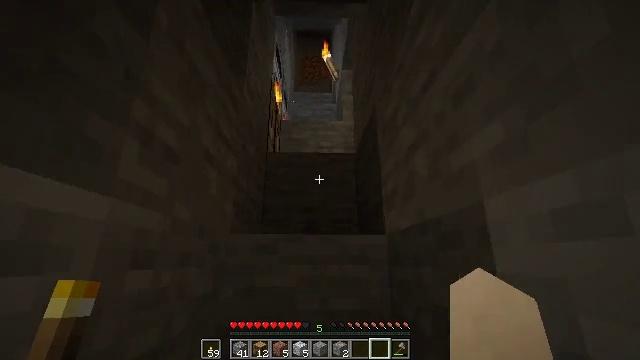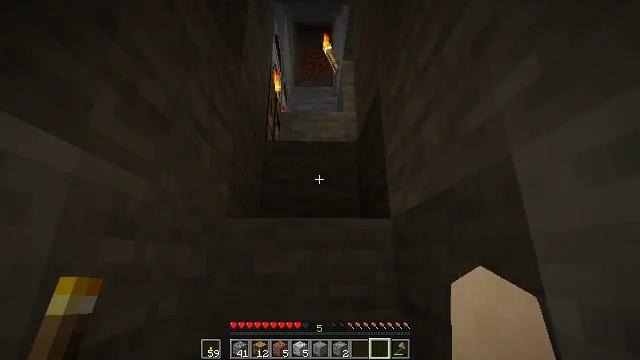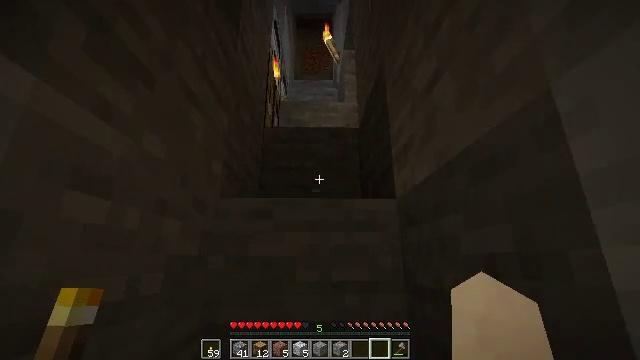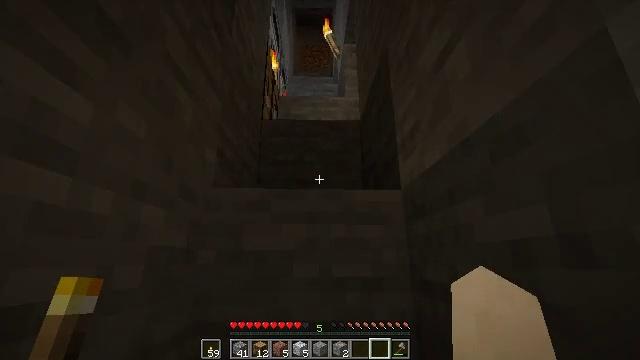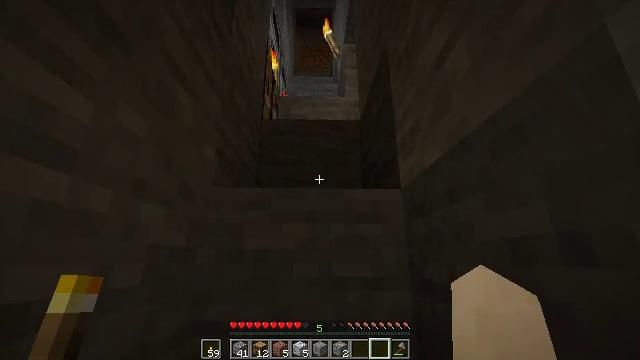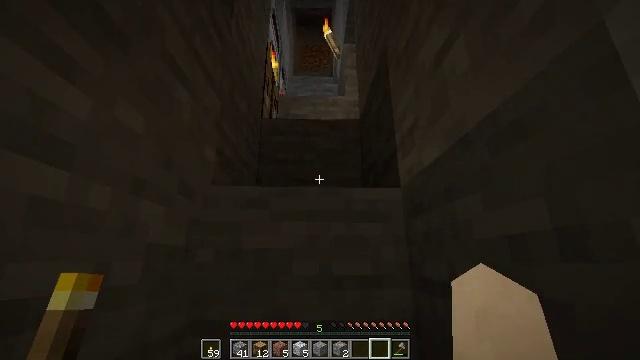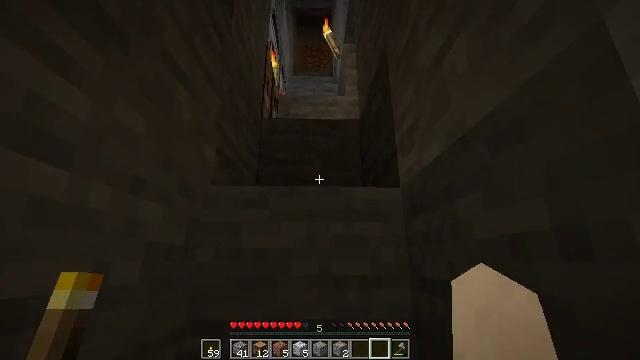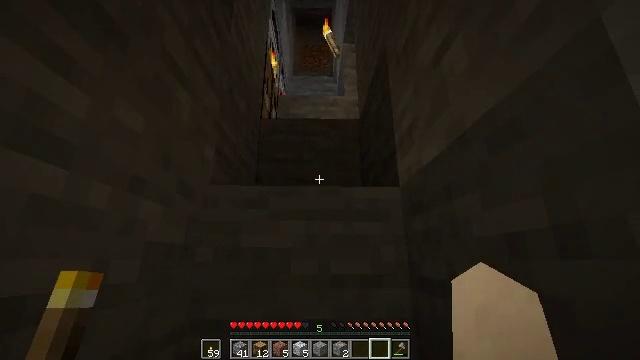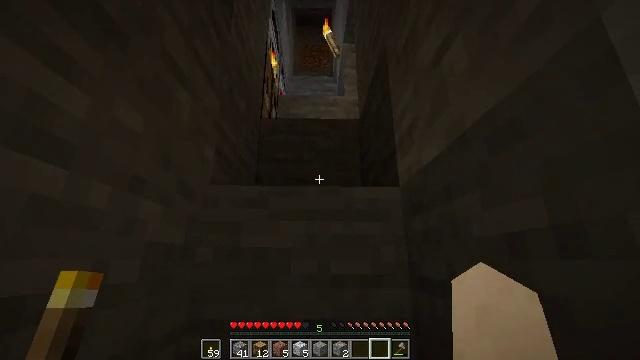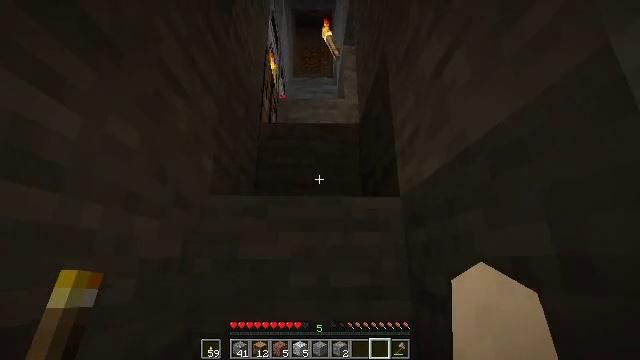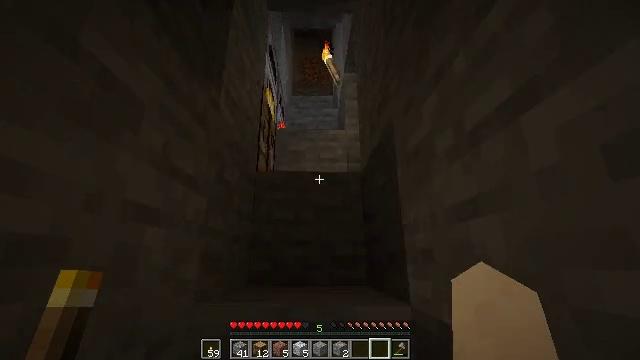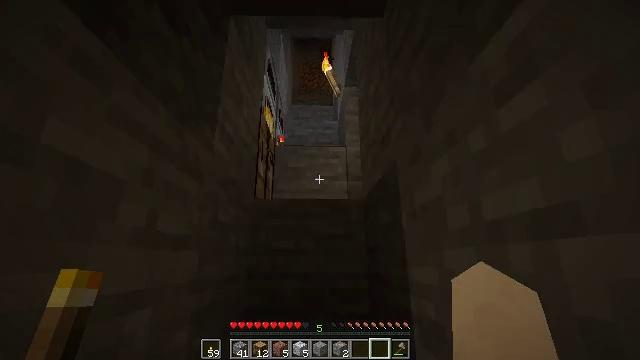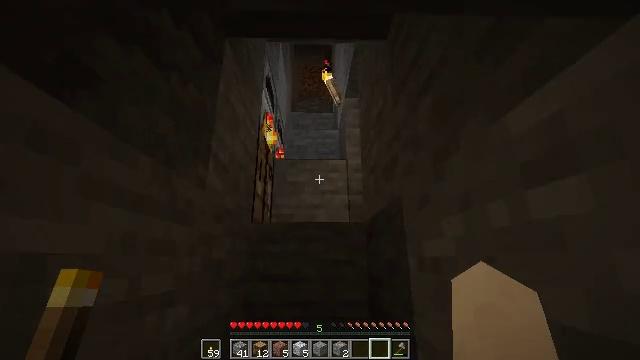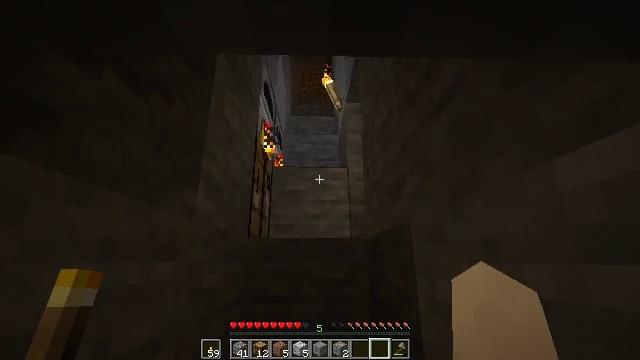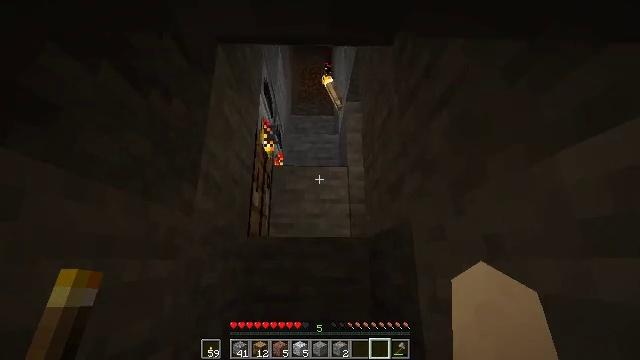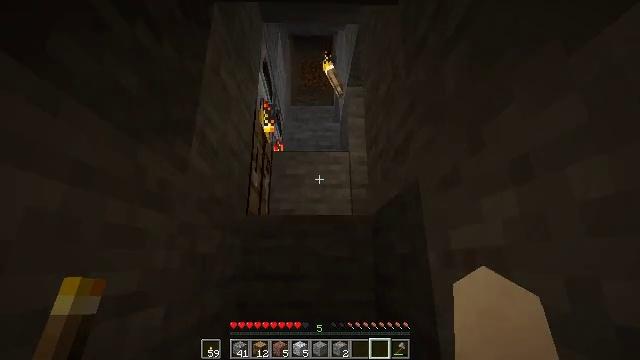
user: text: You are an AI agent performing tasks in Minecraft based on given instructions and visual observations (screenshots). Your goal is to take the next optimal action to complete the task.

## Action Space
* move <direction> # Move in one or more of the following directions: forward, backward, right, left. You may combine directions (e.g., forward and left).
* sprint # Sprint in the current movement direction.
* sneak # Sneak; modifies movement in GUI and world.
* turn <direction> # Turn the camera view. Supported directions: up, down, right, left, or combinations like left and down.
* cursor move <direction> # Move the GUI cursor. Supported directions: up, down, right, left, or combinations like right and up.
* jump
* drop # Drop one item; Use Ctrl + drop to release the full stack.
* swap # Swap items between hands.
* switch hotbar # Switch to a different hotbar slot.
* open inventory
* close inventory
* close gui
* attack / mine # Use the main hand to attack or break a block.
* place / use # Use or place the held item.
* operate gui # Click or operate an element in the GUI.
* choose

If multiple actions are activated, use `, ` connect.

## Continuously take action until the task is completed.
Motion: motion action
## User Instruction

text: craft item air
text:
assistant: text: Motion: move forward, jump
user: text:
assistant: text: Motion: move forward, jump
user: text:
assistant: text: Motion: move forward, jump
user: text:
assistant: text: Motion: move forward
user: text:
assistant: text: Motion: move forward
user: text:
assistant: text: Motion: move forward
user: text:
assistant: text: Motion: move forward
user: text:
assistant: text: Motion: move forward
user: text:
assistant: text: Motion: move forward, jump
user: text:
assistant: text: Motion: move forward, jump
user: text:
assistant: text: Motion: move forward, jump
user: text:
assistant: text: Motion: move forward
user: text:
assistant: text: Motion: move forward
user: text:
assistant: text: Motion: move forward
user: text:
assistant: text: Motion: move forward
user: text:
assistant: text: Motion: move forward
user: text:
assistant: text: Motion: move forward
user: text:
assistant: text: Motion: move forward, jump
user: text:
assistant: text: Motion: move forward, jump
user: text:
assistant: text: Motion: move forward, jump
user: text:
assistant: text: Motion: move forward, jump
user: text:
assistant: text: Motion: move forward
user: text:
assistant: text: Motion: move forward
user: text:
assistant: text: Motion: move forward
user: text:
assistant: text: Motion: move forward
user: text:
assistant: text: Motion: move forward
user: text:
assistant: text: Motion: move forward, jump
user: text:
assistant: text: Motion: move forward, turn left and down, jump
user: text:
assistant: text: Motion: move forward, turn left and down, jump
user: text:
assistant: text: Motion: move forward, turn left and down, jump